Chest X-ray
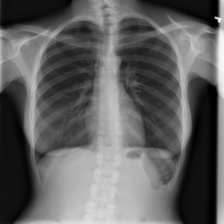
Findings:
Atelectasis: negative
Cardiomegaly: negative
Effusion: negative
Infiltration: negative
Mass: negative
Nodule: negative
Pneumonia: negative
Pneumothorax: negative
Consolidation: negative
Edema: negative
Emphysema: negative
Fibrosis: negative
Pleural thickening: negative
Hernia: negative